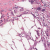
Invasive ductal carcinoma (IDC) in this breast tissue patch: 0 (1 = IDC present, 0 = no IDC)